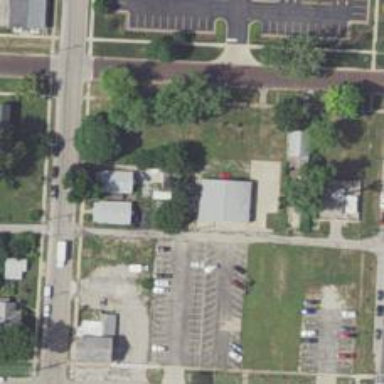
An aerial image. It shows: Alleyway designated as service road.